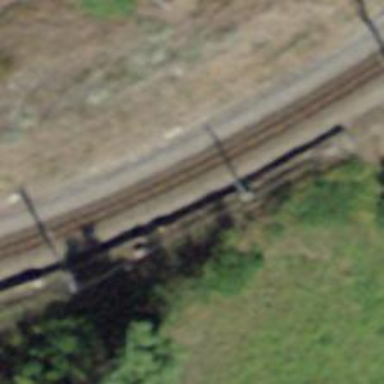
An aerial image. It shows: Catenary mast for power lines.